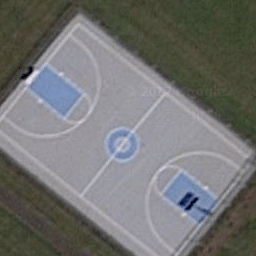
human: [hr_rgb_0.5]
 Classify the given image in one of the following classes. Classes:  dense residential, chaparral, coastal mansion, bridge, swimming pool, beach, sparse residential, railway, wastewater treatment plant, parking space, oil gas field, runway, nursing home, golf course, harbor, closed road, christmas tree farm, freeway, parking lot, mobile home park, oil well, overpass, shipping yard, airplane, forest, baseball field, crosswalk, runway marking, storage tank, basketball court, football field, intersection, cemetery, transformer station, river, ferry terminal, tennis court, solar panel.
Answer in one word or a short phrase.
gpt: basketball court